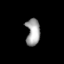
Tissue: lung
Cell type: Epithelial cells
Senescence score: 0.1928
Nuclear area (px): 366
Mean DAPI intensity: 161.82